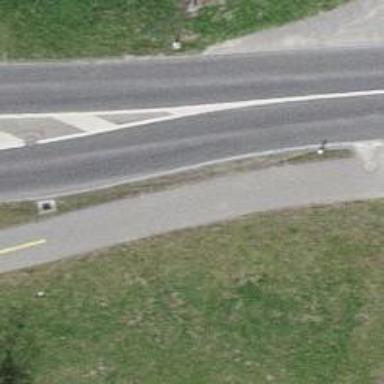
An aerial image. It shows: Cycleway.